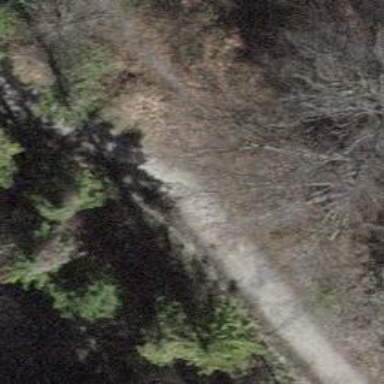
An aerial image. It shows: Dirt path.